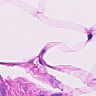
Metastatic tissue present: no